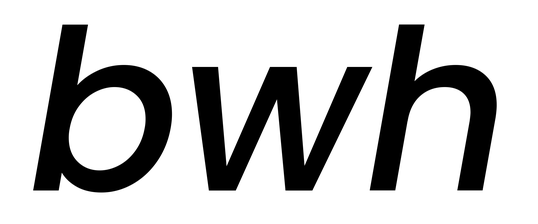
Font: Poppins-MediumItalic